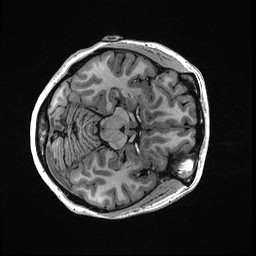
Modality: T1w
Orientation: axial
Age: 41
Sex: female
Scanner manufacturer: ge
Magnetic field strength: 3 T
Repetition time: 0.006952 s
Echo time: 0.00292 s